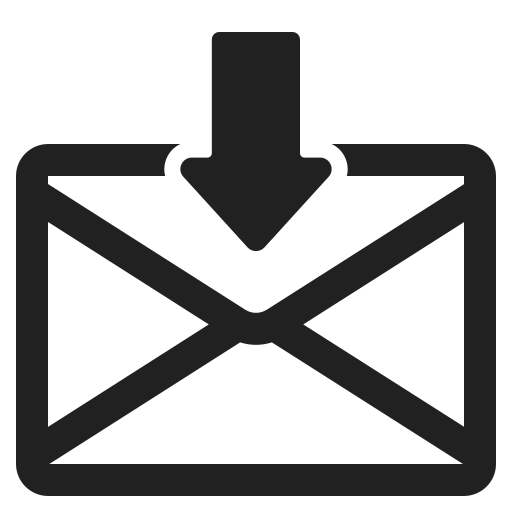
envelope with arrow high contrast